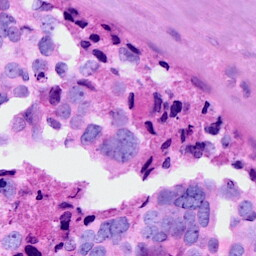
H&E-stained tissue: Breast